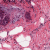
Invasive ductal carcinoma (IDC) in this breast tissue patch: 0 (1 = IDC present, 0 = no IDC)